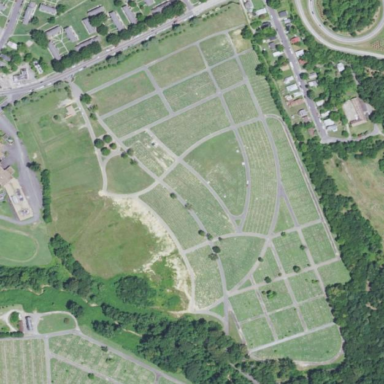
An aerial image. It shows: Cemetery.